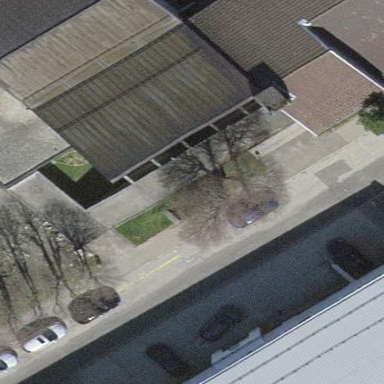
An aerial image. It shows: Flat roof building.